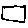
Label: square